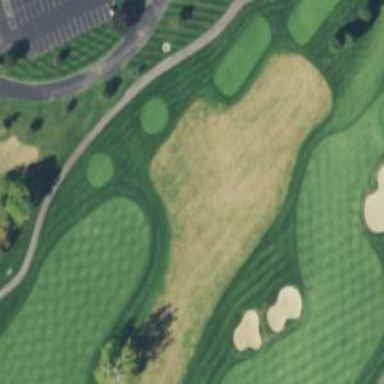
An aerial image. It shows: Area with grass used as rough in golf course.